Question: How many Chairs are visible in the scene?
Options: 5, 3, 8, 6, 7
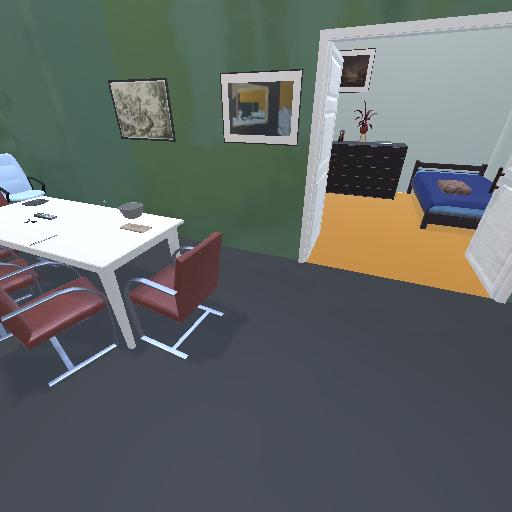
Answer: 5